Question: The default java version in <URL> is version 6. How would you change that to version 7 using the override attributes?
'''
$cat default.rb
default['java']['jdk_version'] = '6'
...
'''
According to the chef documentation, the basic syntax of an override looks like this:

Yet it is not clear how that maps to 'default['java']['jdk_version']'
Here are the syntaxes that I have tried unsuccessfully.
'''
{
"node['java']['jdk_version']":"7"
}
'''
---
'''
{
"jdk_version":"7"
}
'''
---
'''
{
"default": {
"java":{
"jdk_version":"7"
}
}
}
'''
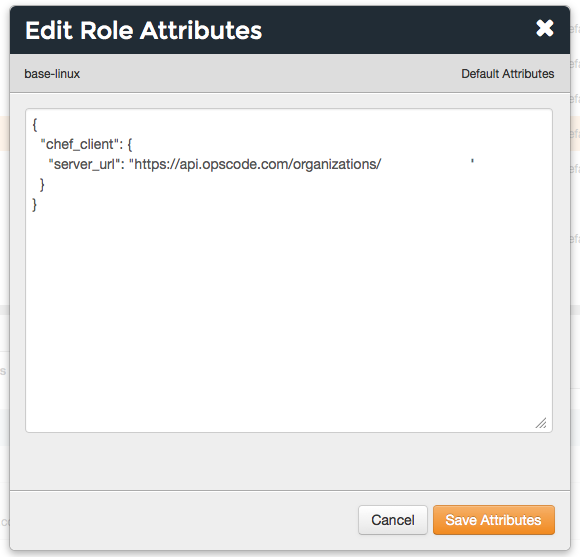
Answer: The <URL>.
Therefore, the JSON content that you have to set should be:
'''
{
"java":{
"jdk_version":"7"
}
}
'''